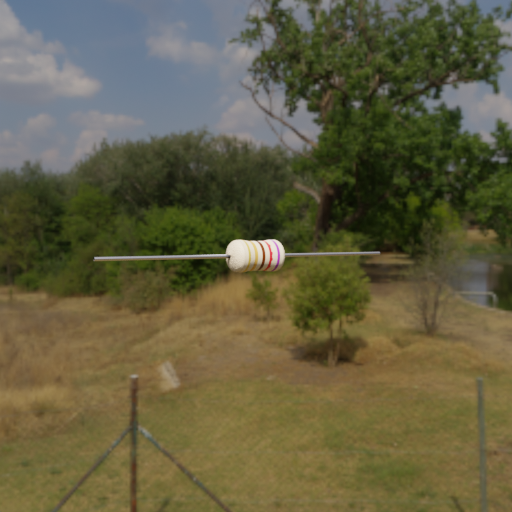
Resistor colour bands (in order): gold, gold, brown, red, violet